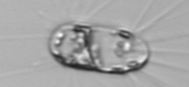
Label: Corethron_hystrix